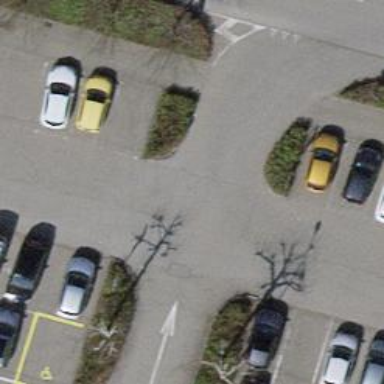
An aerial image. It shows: Road serving as parking aisle.